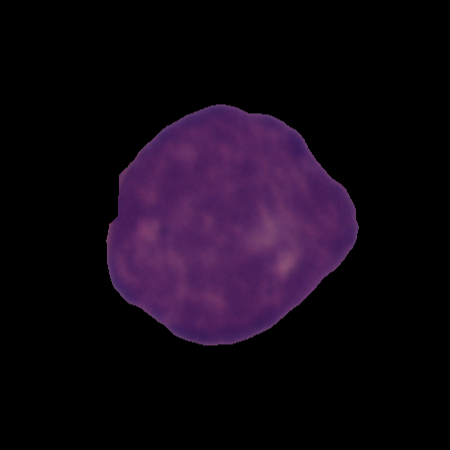
Label: cancer